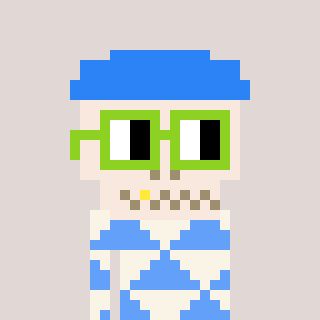
a pixel art character with square light green glasses, a skeleton-hat-shaped head and a blue-colored body on a warm background